Question: What I have
A dataset with 8 row x4 col
'''
"Condition" "A_1" "B_1"
A 1 .
A 3 .
A 2 .
A 4 .
B . 4
B . 3
B . 5
B . 6
'''
[
What I want is either:
<URL>
(1)
'''
"Condition" "A_1" "B_1"
A 1 .
A 3 .
A 2 .
A 4 .
B 4 .
B 3 .
B 5 .
B 6 .
'''
OR, (2):
<URL>
'''
"Condition" "A_1" "B_1" "AB_1"
A 1 . 1
A 3 . 3
A 2 . 2
A 4 . 4
B . 4 4
B . 3 3
B . 5 5
B . 6 6
'''
It was easy with STATA, R, and Excel (of course), but for the life of me I can't figure out this simple thing in SAS.
I tried,
'''
data want;
if condition = "B" then A_1 = B_1;
set have;
run;
'''
I also tried
'''
data want;
if condition = "A" then AB_1 = A_1;
else AB_1 = B_1;
set have;
run;
'''
The second code almost does the job except that the resulting AB_1 lags by 1 row.
What the hack...
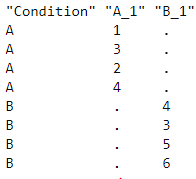
Answer: Use 'coalesce'. You also need your 'set' statement before doing any of your logic. SAS reads a row when it encounters the 'set' statement.
'''
data want;
set have;
AB_1 = coalesce(A_1, B_1);
run;
'''